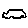
Label: car